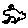
Label: bird